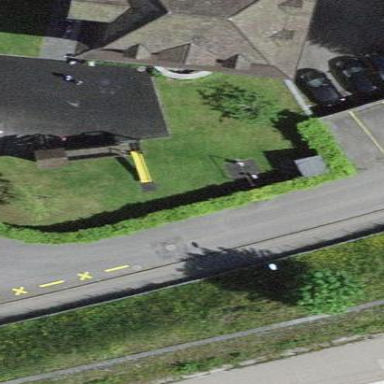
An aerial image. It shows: Kindergarten.